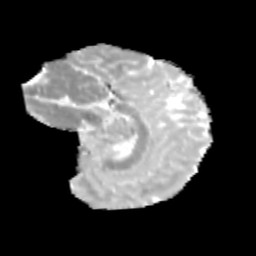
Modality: MD
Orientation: sagittal
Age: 12
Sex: male
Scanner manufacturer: siemens
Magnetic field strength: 3 T
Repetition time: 3.8 s
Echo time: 0.07 s